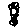
Label: flower